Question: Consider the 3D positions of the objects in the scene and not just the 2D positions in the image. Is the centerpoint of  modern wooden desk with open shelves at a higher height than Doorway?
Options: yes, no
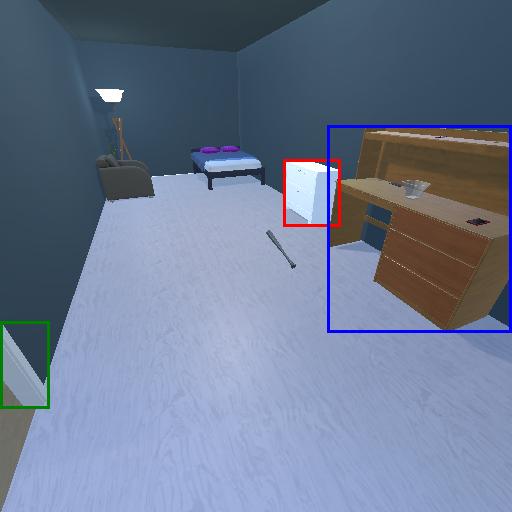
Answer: yes